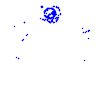
Particle: kaon